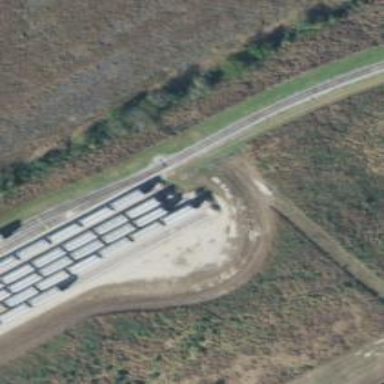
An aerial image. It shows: Rail spur service.